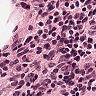
Metastatic tissue present: no